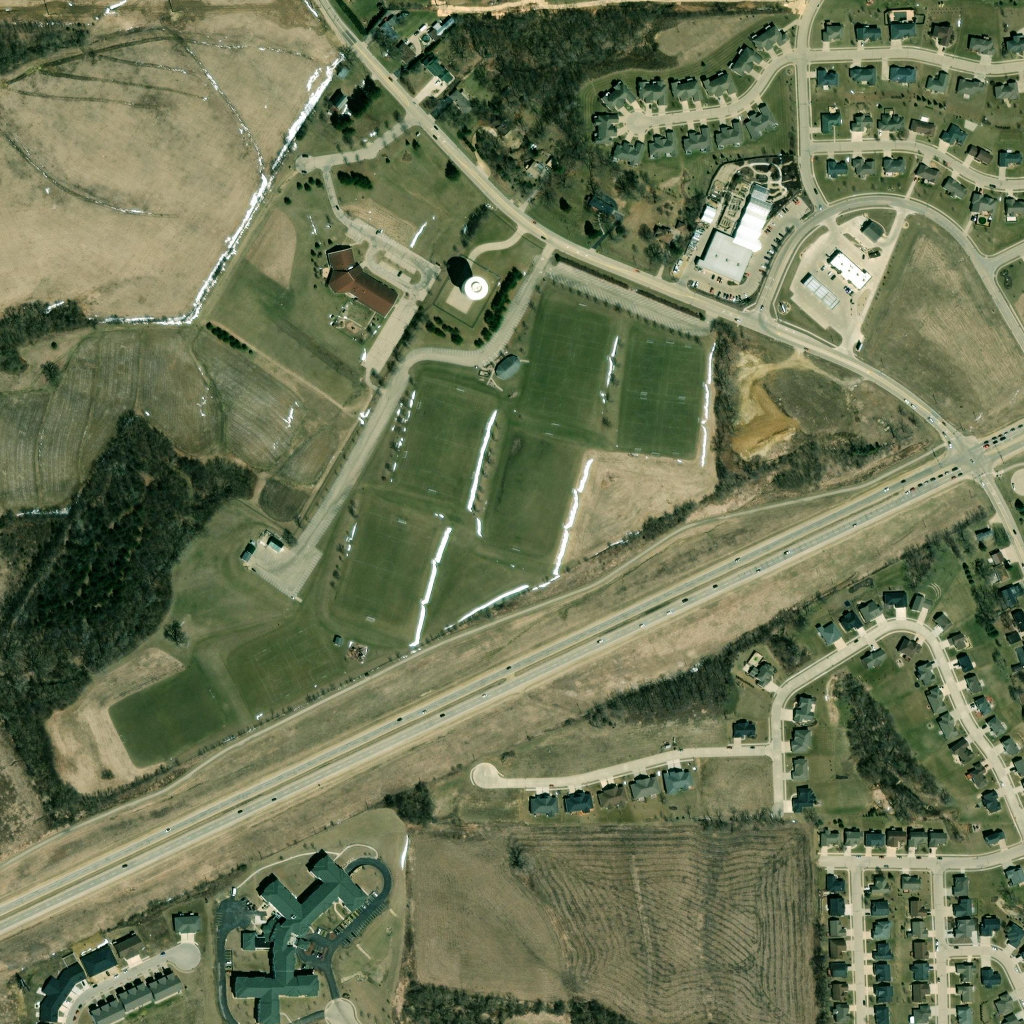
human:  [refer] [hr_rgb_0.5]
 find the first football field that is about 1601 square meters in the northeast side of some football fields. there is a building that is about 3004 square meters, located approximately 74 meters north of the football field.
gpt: <box>[[60, 32, 68, 44, 0]]</box>